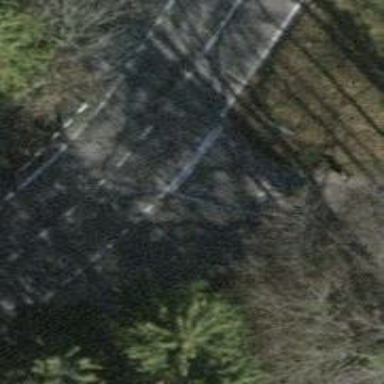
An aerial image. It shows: Stop road.